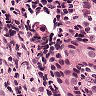
Metastatic tissue present: yes